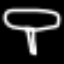
Label: mushroom